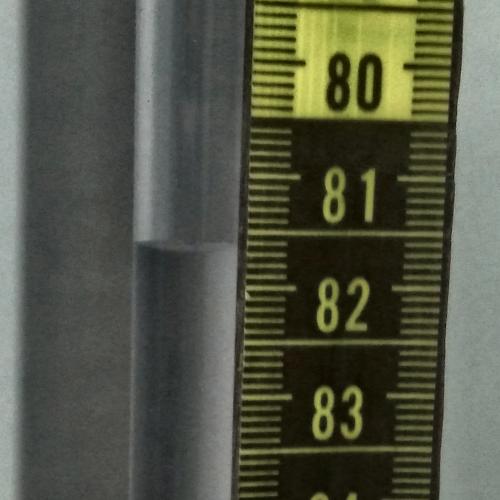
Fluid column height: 81.6 cm